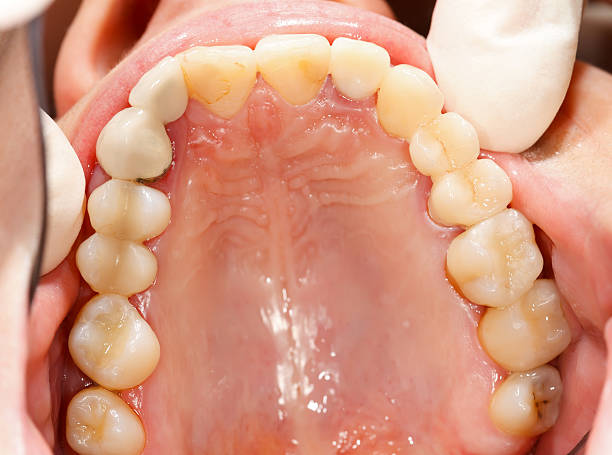
Condition: Calculus